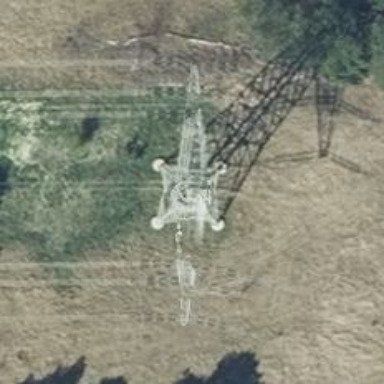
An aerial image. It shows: Power line with three cables.